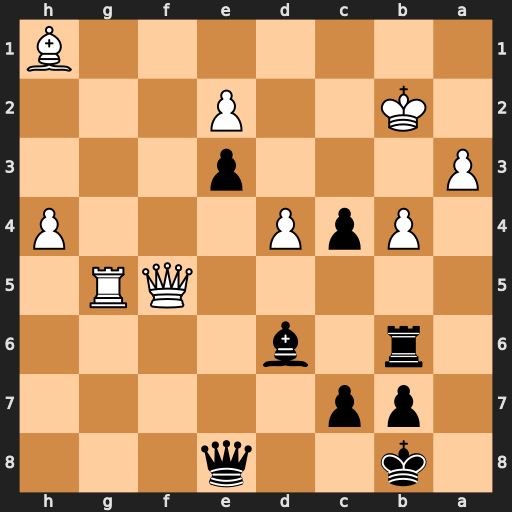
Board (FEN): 1k2q3/1pp5/1r1b4/5QR1/1PpP3P/P3p3/1K2P3/7B
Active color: b
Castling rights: -
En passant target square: -
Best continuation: Qa4 Qc2 c3+ Qxc3 Bxb4 axb4 Rxb4+ Kc1 Rc4